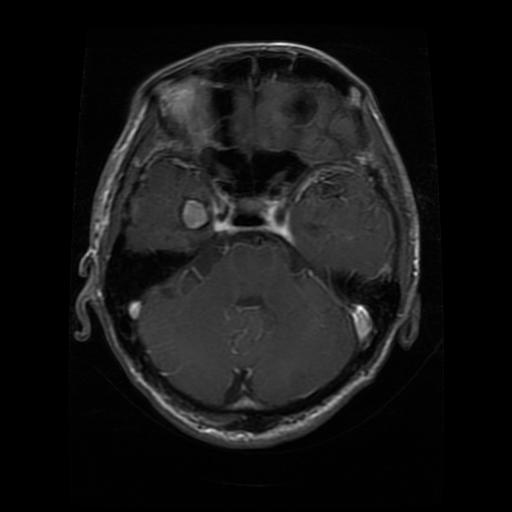
Label: glioma